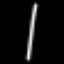
Label: line